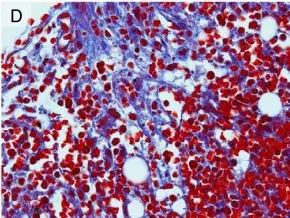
Bone marrow biopsy findings. Trichrome stain highlighting focal bundles of collagen deposition (50x).
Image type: pathology (masson_trichrome)